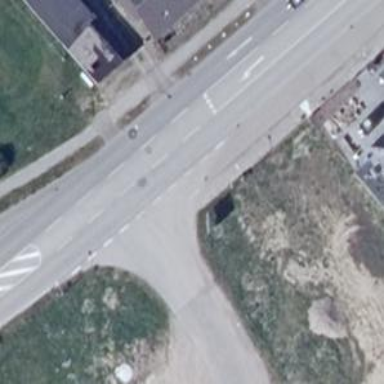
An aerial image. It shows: Primary highway with asphalt surface and cycle track.